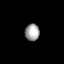
Tissue: lung
Cell type: Fibroblasts
Senescence score: 0.6506
Nuclear area (px): 246
Mean DAPI intensity: 158.561